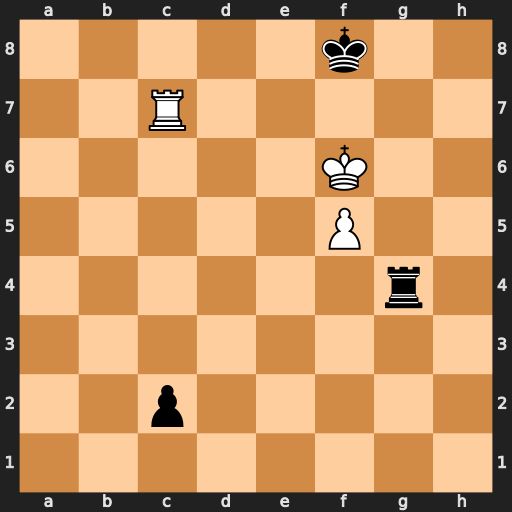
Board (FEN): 5k2/2R5/5K2/5P2/6r1/8/2p5/8
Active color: w
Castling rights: -
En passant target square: -
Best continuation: Rc8#